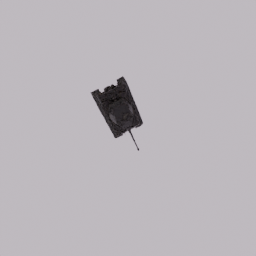
Label: mechanical